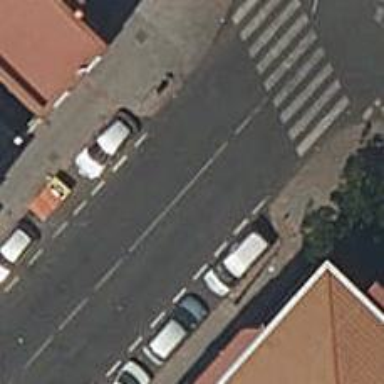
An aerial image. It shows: Asphalt footway with uncontrolled crossing and markings.